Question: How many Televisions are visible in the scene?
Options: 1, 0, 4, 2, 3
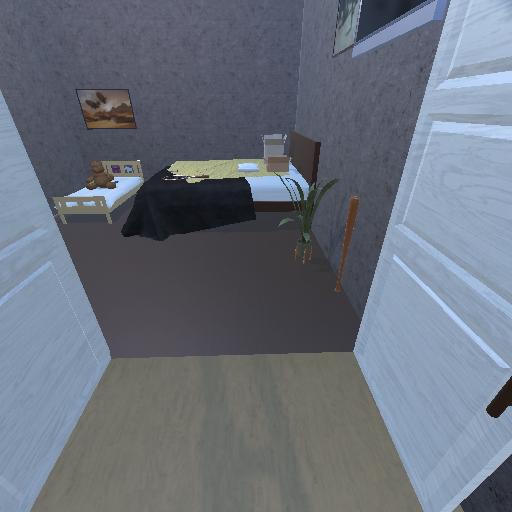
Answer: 1